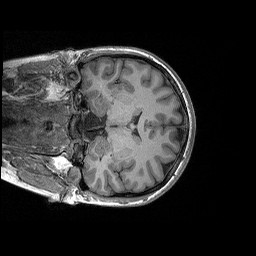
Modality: T1w
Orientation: coronal
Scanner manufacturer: siemens
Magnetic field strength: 3 T
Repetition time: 2.3 s
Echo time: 0.00298 s